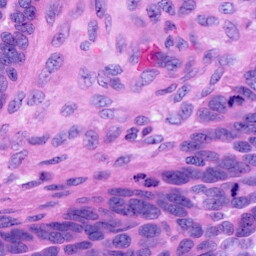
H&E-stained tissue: Ovarian